Chest X-ray. View position: PA
Patient age: 56
Patient sex: M
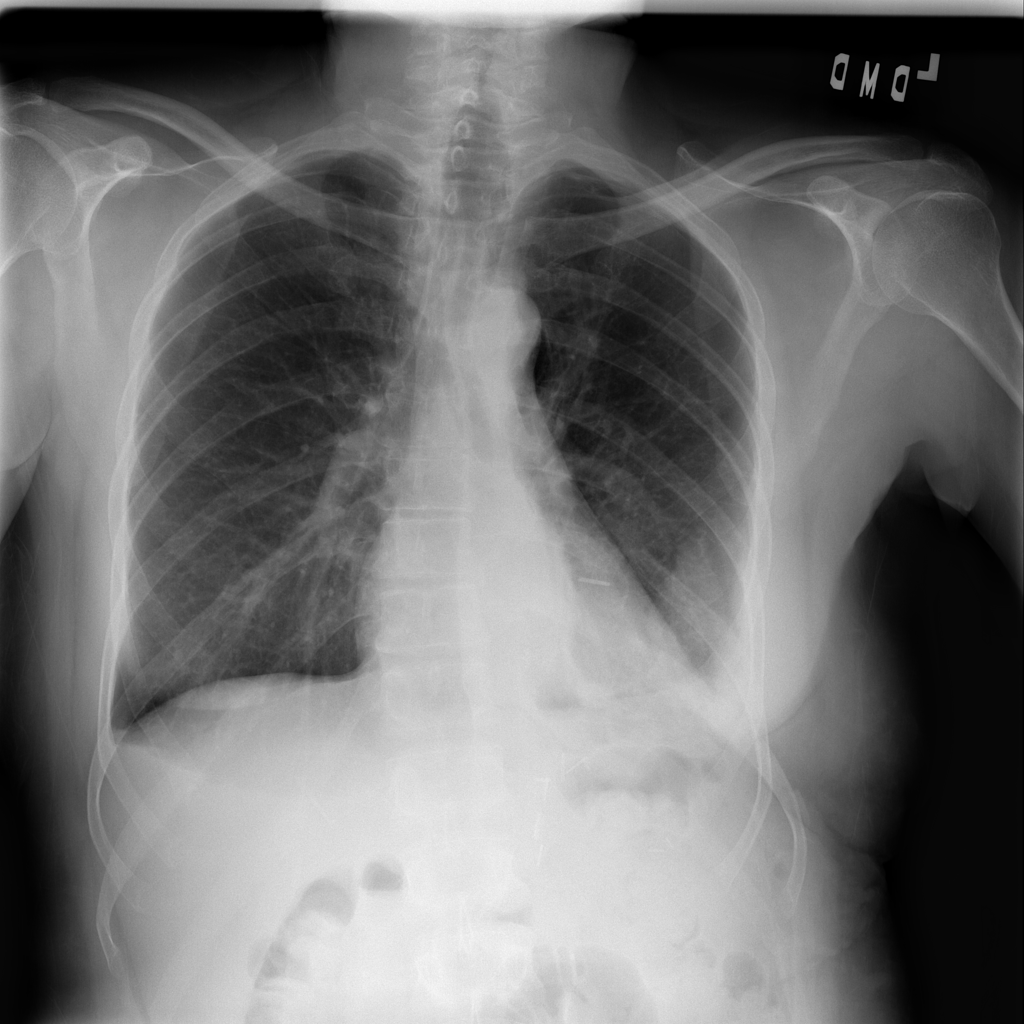
Finding: Pneumothorax